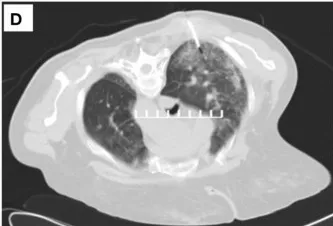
Serial thoracic computed tomographies (CTs) that demonstrate the lesion migration. (D) Fine-needle biopsy (FNB) cutoff point.
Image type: radiology (ct)